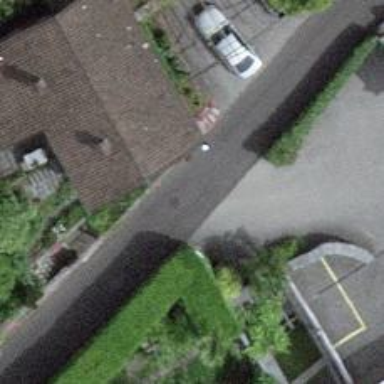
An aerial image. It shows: Smooth asphalt road in residential area.